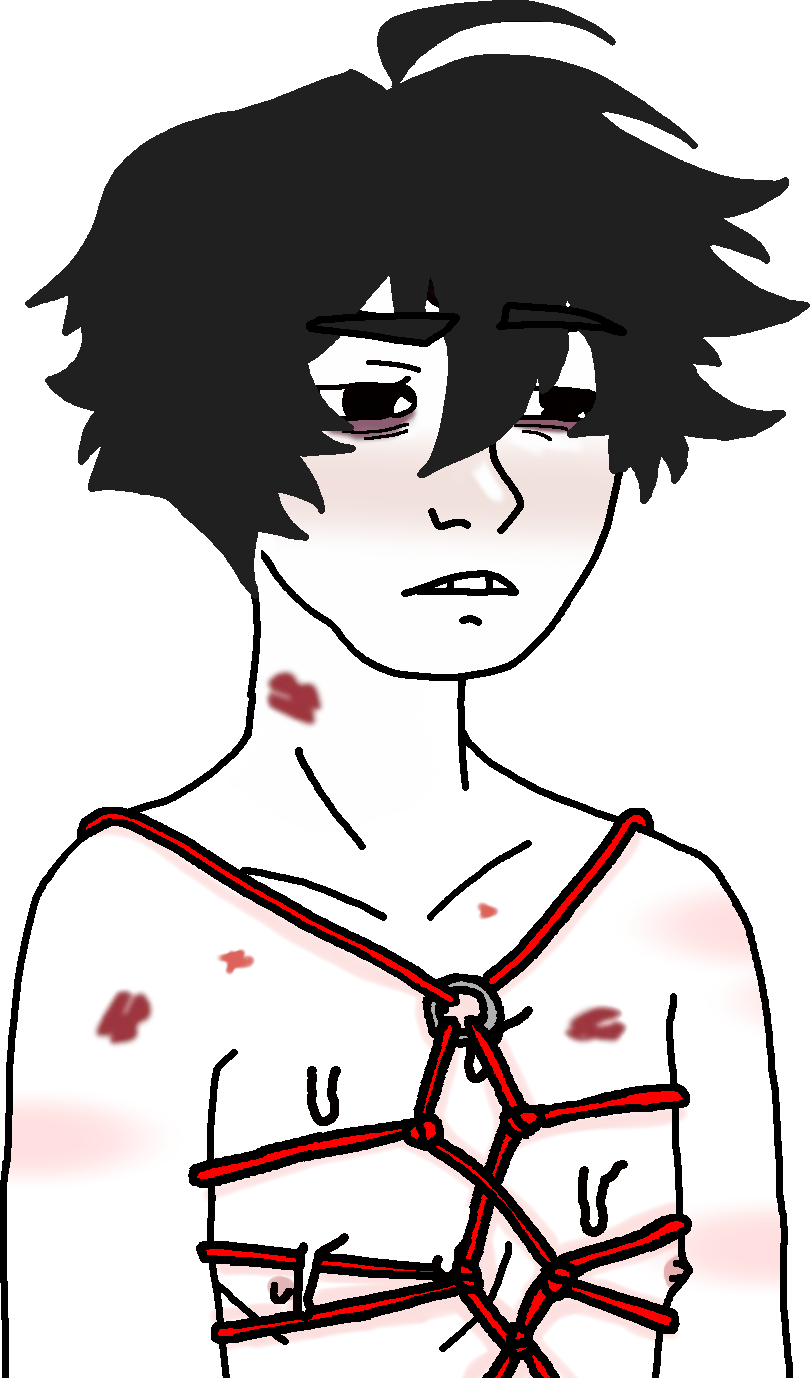
Label: 5_Twinkjak